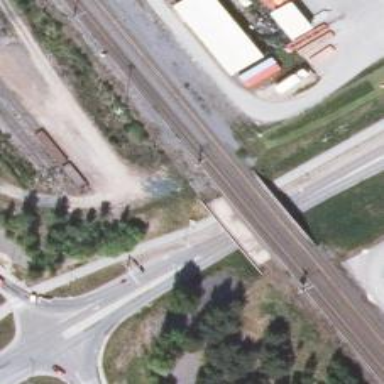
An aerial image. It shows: Bridge with continuous railway tracks that are electrified through contact line.